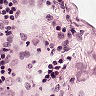
Metastatic tissue present: no